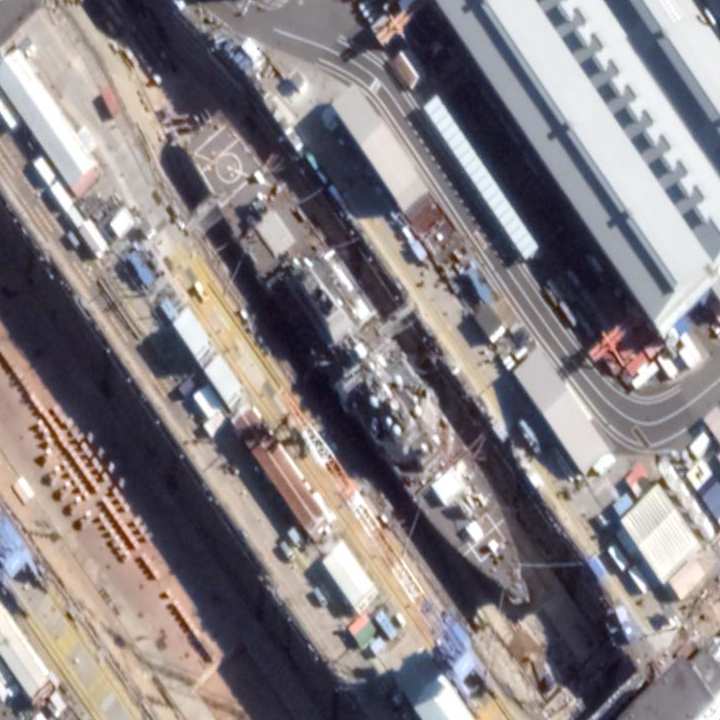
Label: destroyer